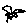
Label: bird